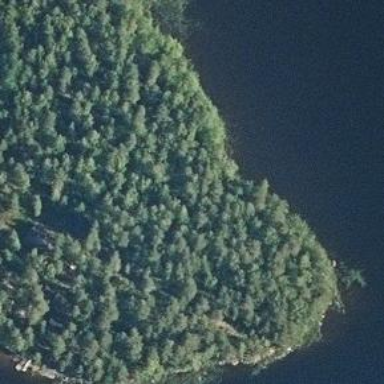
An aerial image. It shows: Islet surrounded by woodland.